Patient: sex M, age 23
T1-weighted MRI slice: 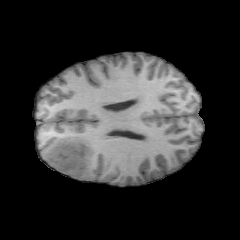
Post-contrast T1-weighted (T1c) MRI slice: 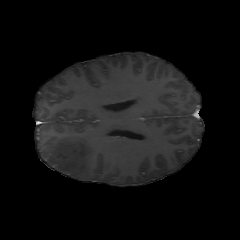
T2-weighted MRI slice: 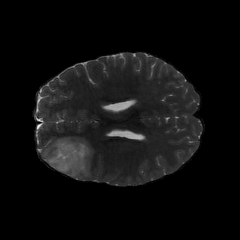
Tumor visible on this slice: yes
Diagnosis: Oligodendroglioma, IDH-mutant, 1p/19q-codeleted
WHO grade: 2